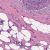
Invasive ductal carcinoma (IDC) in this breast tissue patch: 1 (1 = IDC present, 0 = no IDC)